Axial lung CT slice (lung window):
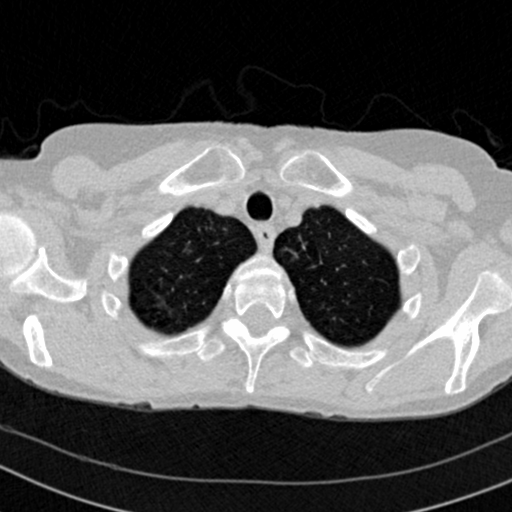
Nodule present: no